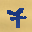
Label: 7